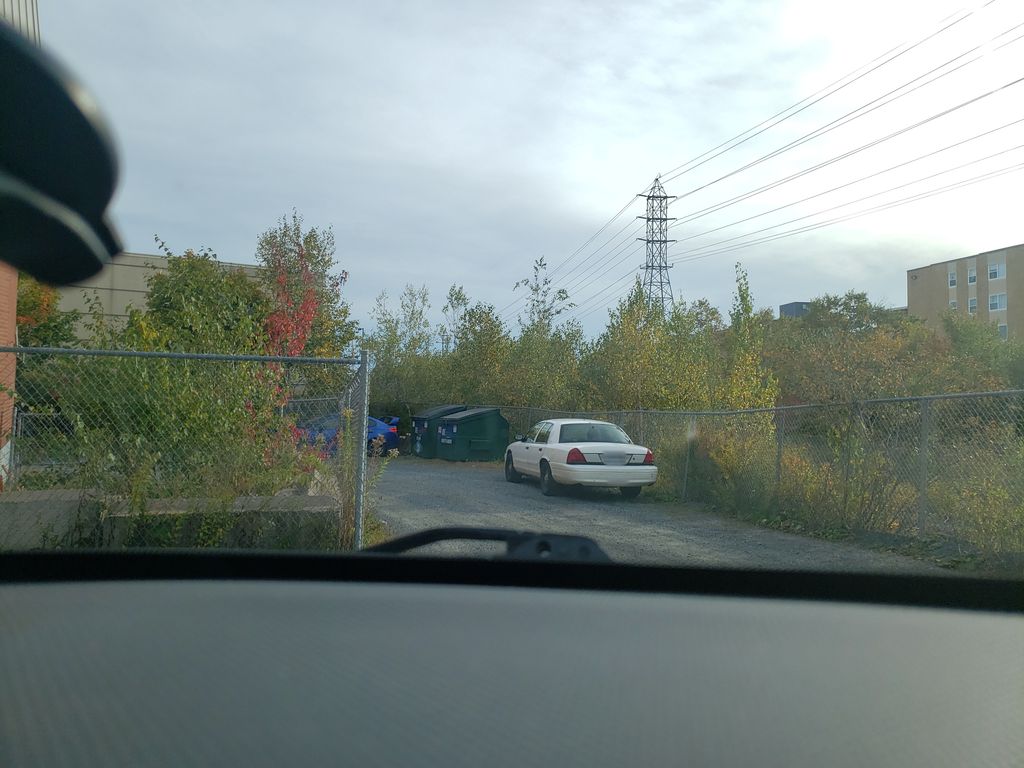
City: halifax